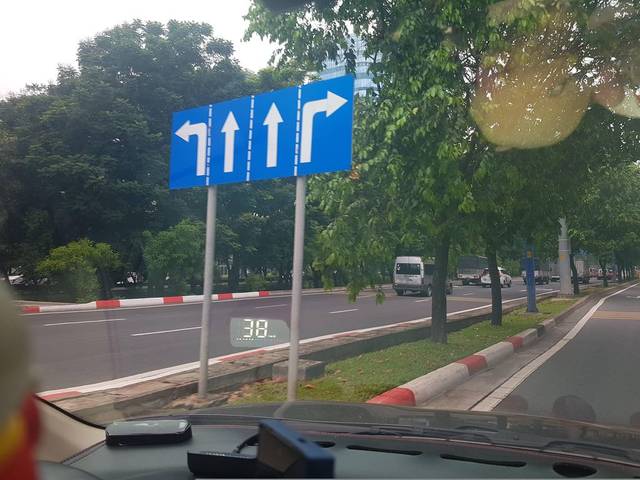
Region: Vietnam
Coordinates: 10.774, 106.724